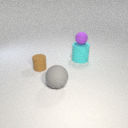
large gray rubber sphere to the right of small brown rubber cylinder